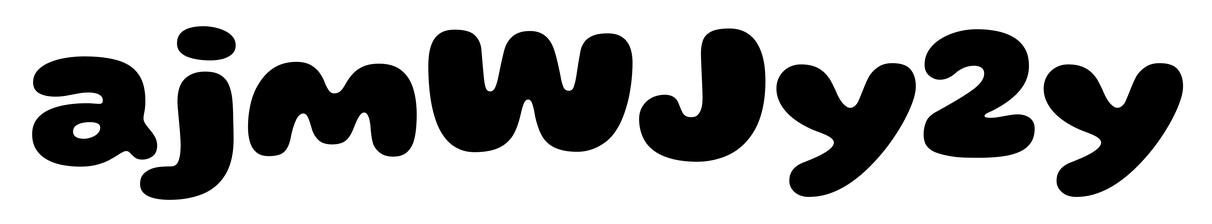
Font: Gluten_ExtraBold